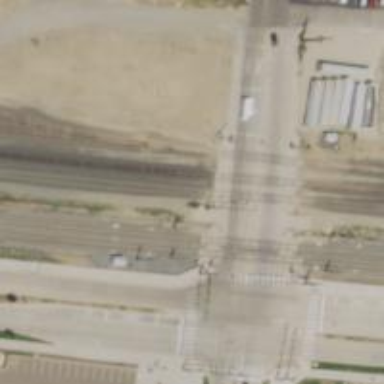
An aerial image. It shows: Level crossing along the railway.